Interaction volume radius: 10 \u00c5
Interaction volume height: 20 \u00c5
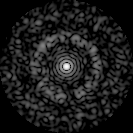
Disorder parameter: 0.8176